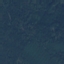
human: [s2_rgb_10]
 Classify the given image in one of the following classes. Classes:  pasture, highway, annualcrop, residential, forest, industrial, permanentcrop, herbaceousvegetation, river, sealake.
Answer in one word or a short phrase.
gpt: Forest